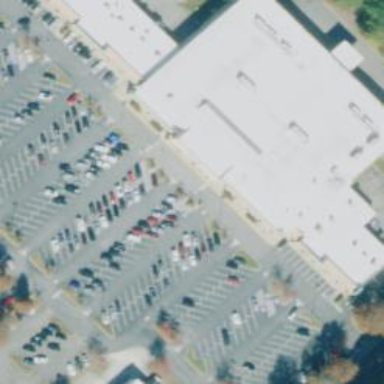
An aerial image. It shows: Supermarket.